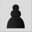
Piece: bP